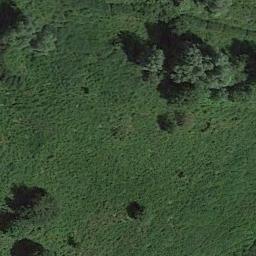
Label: meadow